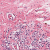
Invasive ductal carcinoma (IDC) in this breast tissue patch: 1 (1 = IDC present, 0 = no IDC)